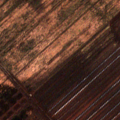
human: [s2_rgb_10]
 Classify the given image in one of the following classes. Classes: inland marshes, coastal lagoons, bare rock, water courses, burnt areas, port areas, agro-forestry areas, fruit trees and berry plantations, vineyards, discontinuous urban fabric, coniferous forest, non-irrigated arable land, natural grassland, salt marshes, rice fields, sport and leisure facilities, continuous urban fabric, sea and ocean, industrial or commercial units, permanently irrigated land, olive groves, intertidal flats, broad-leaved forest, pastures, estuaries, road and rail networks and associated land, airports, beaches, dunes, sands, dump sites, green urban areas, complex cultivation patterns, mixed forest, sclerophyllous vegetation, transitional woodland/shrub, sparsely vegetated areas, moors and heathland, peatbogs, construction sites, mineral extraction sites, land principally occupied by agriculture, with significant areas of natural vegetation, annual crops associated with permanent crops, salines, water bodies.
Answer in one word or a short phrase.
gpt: peatbogs